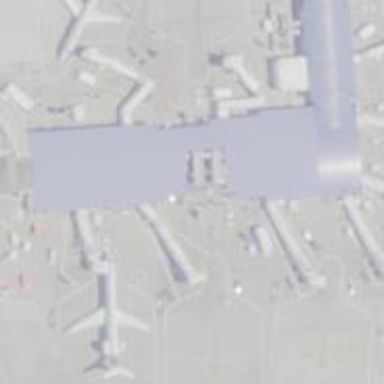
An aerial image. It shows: Airport gate.